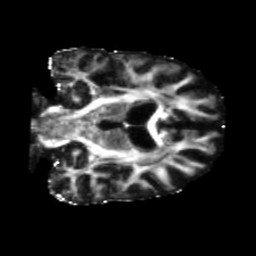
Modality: FA
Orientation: coronal
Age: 64
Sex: male
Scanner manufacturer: siemens
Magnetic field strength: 3 T
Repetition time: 5.47 s
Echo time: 0.0854 s